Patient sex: M
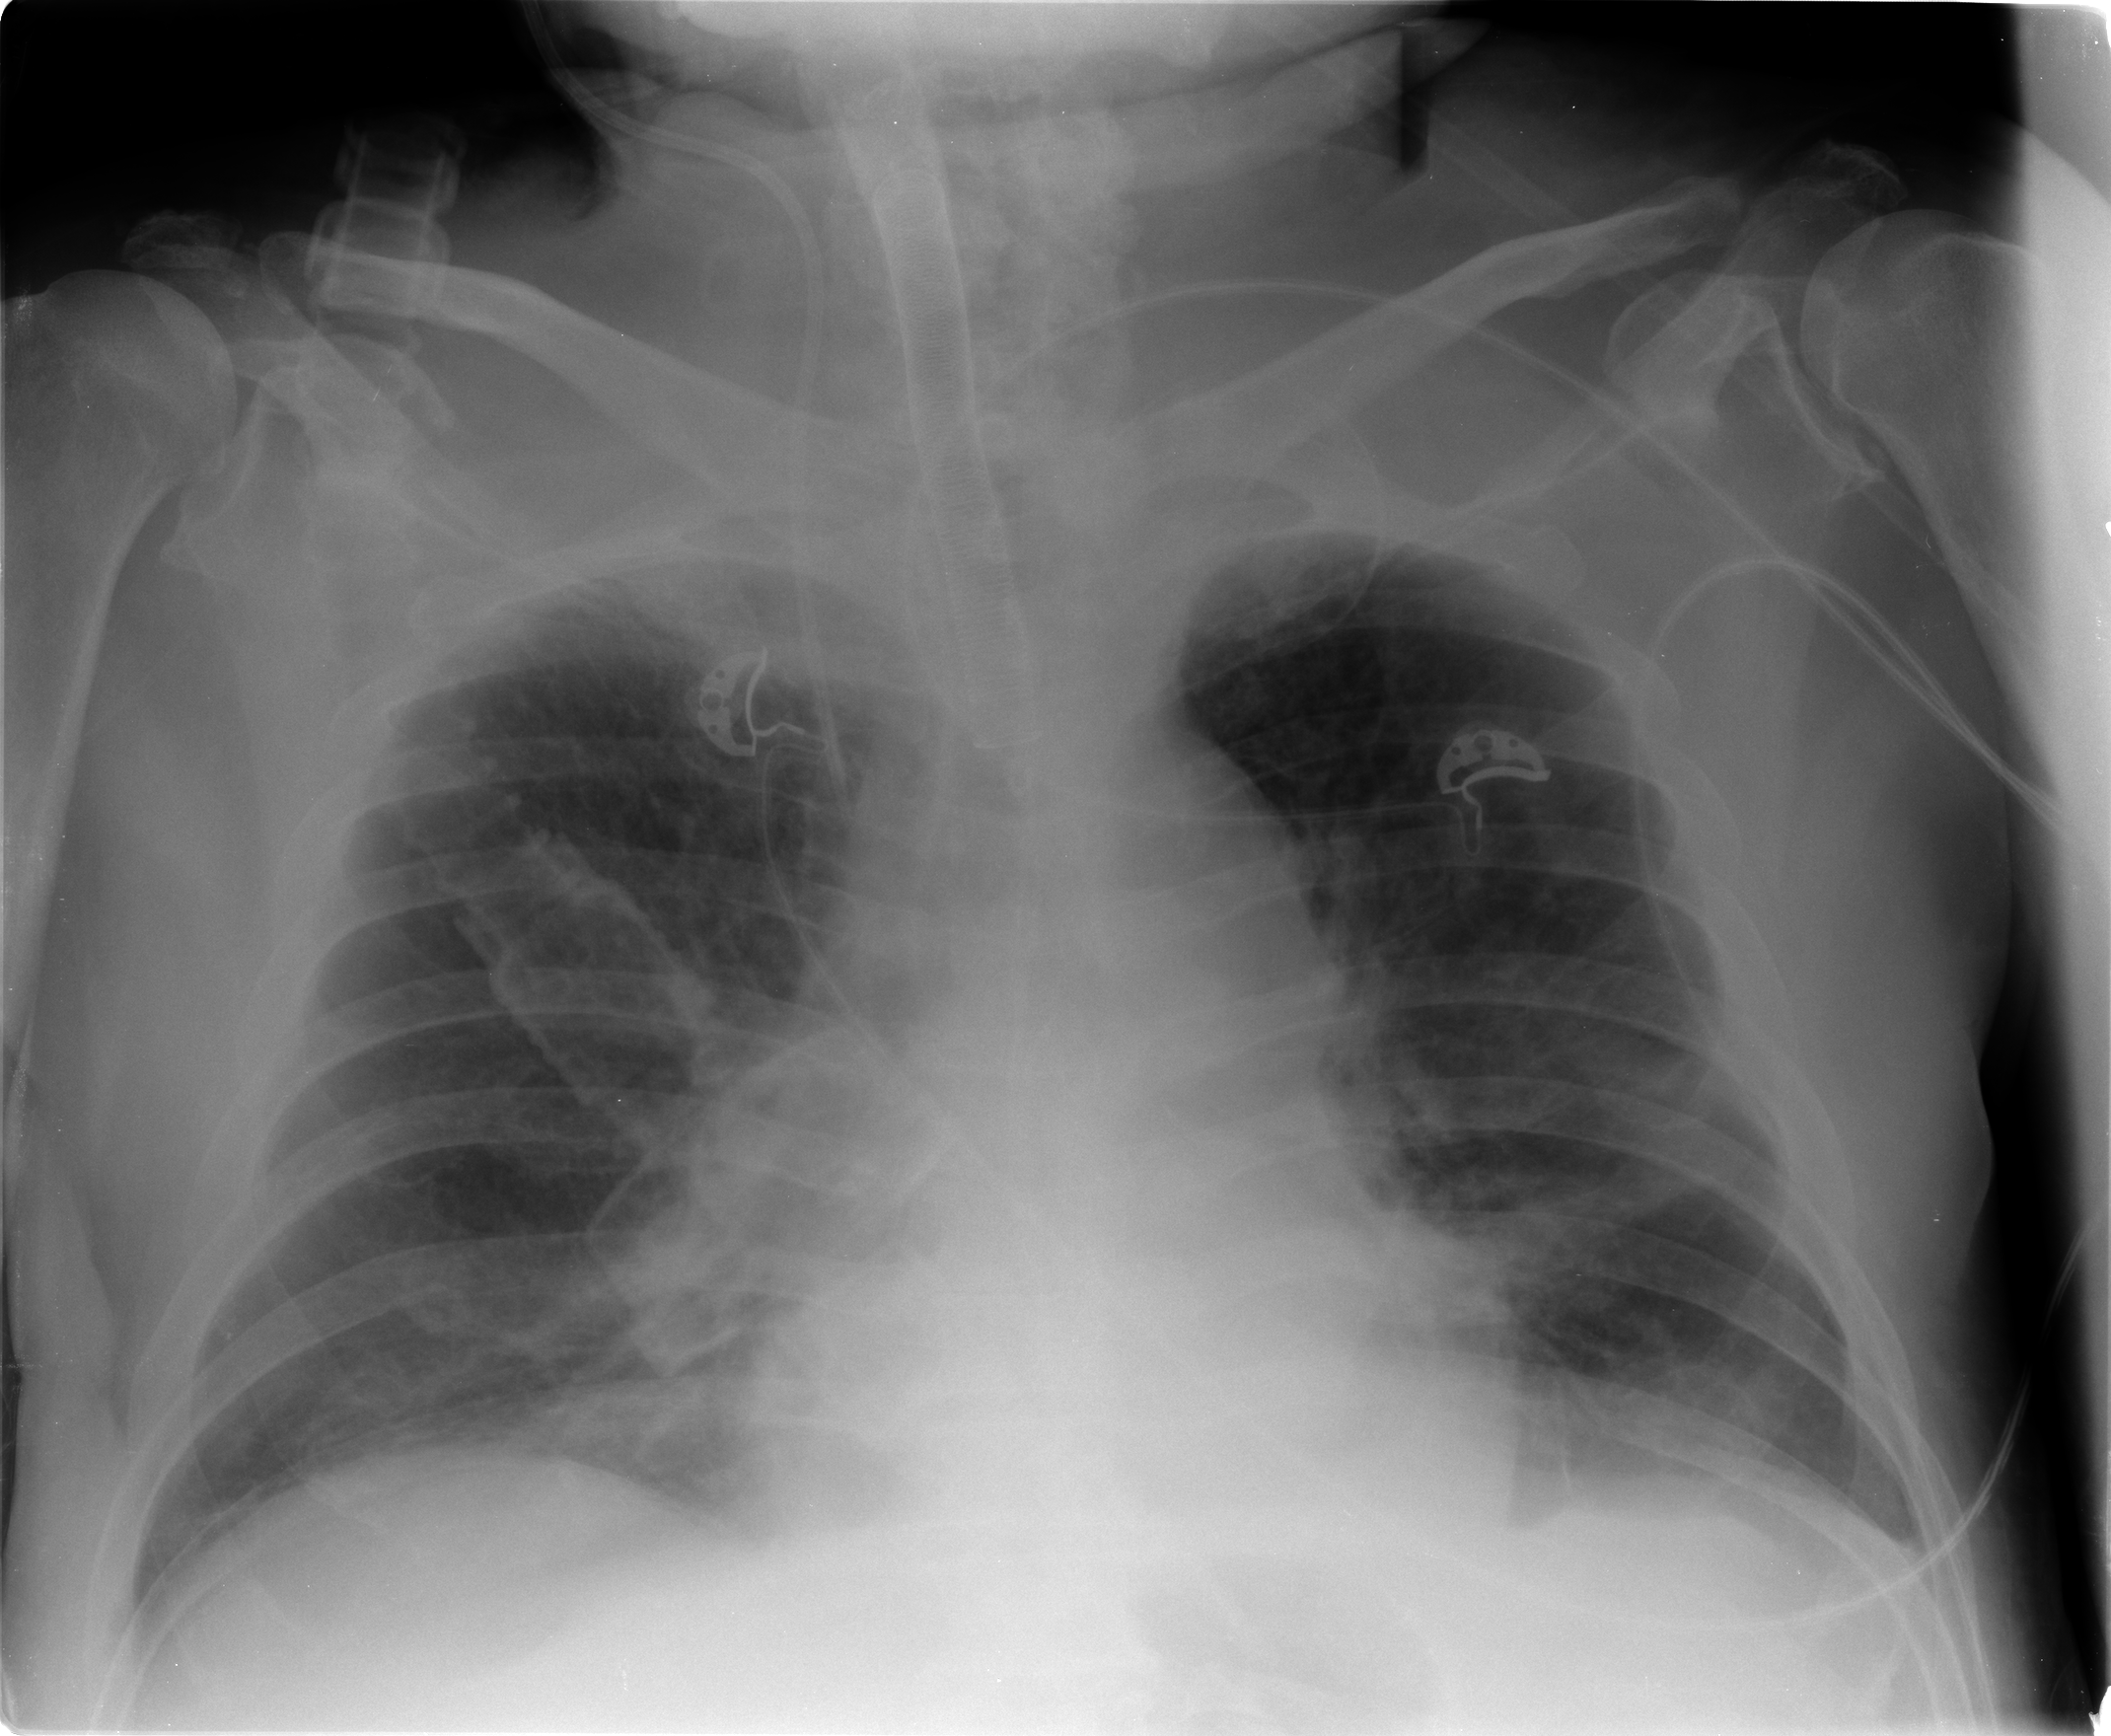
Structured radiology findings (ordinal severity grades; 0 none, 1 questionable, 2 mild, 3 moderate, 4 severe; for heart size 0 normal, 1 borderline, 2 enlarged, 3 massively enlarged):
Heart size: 1
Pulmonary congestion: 1
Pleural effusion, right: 0
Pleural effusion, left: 0
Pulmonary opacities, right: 3
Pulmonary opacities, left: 2
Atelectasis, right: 2
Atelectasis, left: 2